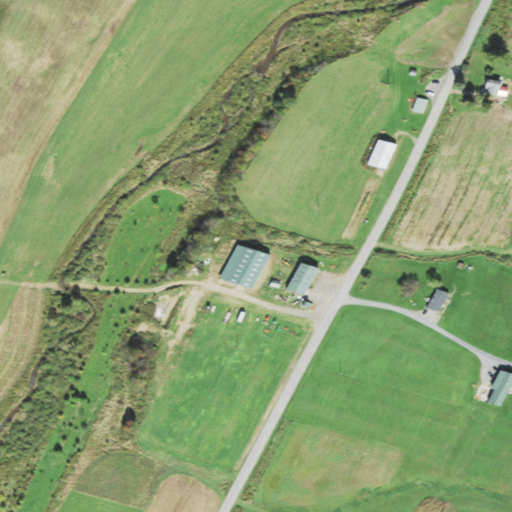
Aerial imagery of valley in Pennsylvania named Meacham Hollow containing pasture, open development, low intensity development, and medium intensity development